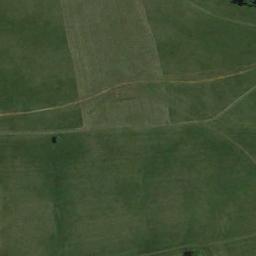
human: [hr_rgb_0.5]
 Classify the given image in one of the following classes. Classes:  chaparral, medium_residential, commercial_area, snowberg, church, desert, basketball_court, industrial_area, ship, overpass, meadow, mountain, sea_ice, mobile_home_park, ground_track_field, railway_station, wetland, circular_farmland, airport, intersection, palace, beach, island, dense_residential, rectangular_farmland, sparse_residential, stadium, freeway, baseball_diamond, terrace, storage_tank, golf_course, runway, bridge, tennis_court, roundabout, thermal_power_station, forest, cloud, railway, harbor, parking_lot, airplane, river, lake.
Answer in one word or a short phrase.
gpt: meadow